Field crop: maize
Growth stage: 2
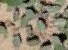
Species: convolvulus